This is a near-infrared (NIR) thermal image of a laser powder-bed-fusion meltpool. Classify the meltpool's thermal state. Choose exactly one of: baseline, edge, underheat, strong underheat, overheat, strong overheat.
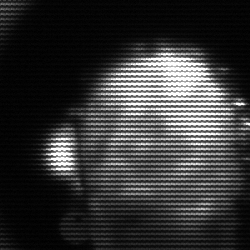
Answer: baseline